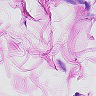
Metastatic tissue present: no